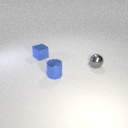
small blue metal cube to the left of small blue metal cylinder